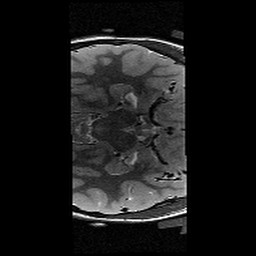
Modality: T2w
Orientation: axial
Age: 10
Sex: male
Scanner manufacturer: siemens
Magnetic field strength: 3 T
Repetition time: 9.23 s
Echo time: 0.067 s